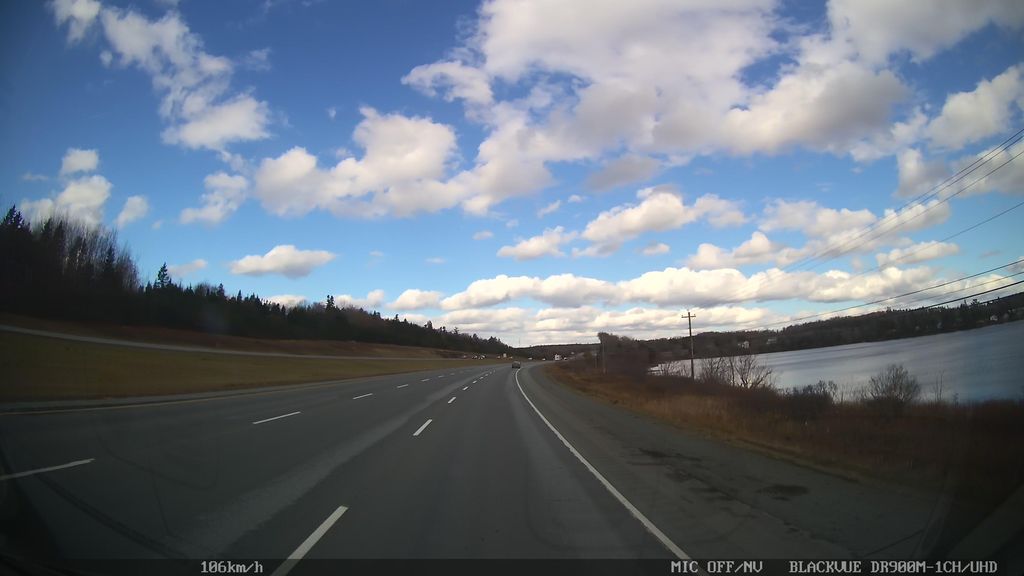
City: halifax